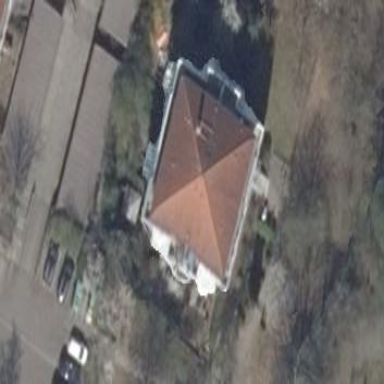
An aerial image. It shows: Building with pyramidal-shaped roof.